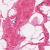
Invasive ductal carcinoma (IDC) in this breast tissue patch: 0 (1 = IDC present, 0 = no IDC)